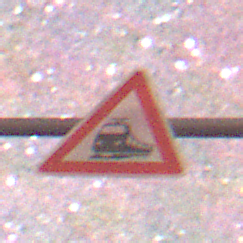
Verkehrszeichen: Bahnuebergang
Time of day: Night
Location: Outdoor (Nature)
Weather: Clear
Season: NotSpecified
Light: Natural